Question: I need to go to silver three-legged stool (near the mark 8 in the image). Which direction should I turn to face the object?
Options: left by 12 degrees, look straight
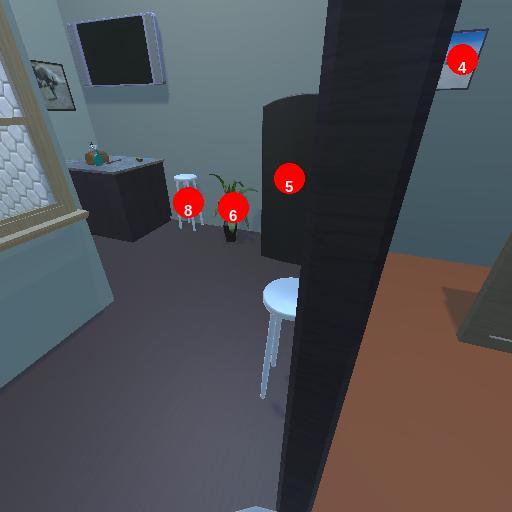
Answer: left by 12 degrees